高三 · 组合几何学
25. 如图,已知 $\mathrm{AD}$ 是 $\triangle \mathrm{ABC}$ 中 $\angle \mathrm{BAC}$ 的平分线,求证: $\frac{\mathrm{AB}}{\mathrm{AC}}=\frac{\mathrm{BD}}{\mathrm{CD}}$

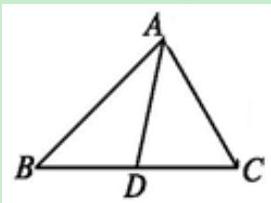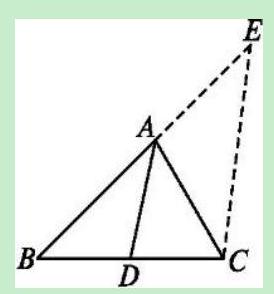
答案: 证明：如图,过点 $\mathrm{C}$ 作 $\mathrm{CE} / / \mathrm{AD}$, 交 $\mathrm{BA}$ 的延长线于点 $\mathrm{E}$.

$\because \mathrm{AD} / / \mathrm{EC}, \therefore \frac{\mathrm{AB}}{\mathrm{AE}}=\frac{\mathrm{BD}}{\mathrm{CD}}$,

$\angle \mathrm{E}=\angle \mathrm{BAD}, \angle \mathrm{CAD}=\angle \mathrm{ACE}$.

又 $\because \angle \mathrm{BAD}=\angle \mathrm{CAD}$,

$\therefore \angle \mathrm{E}=\angle \mathrm{ACE} . \therefore \mathrm{AC}=\mathrm{AE} . \therefore \frac{\mathrm{AB}}{\mathrm{AC}}=\frac{\mathrm{BD}}{\mathrm{CD}}$.
解析: : 分析: 本题主要考查了平行线分线段成比例定理, 解决问题的关键是根据所给条件结合平行线分线段成比例定理构造辅助线方向证明即可解决问题.